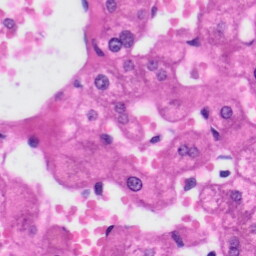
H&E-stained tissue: Liver